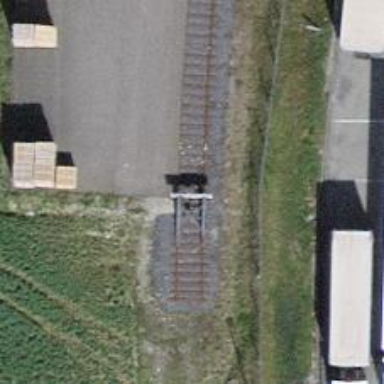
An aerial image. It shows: Railway buffer stop.